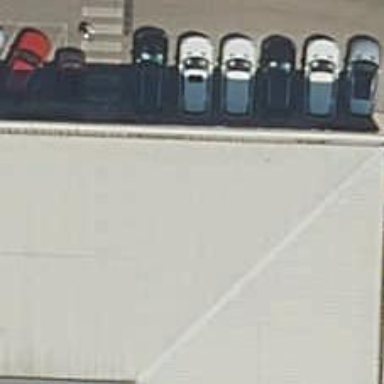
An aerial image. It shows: Shop that sells cars.